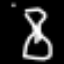
Label: hourglass